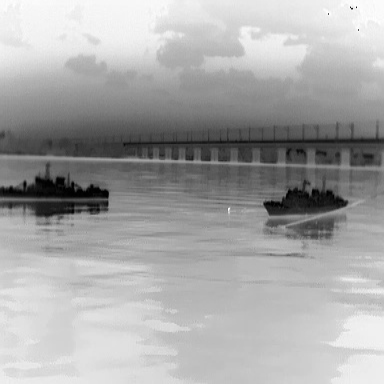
There are two warships in the infrared image.